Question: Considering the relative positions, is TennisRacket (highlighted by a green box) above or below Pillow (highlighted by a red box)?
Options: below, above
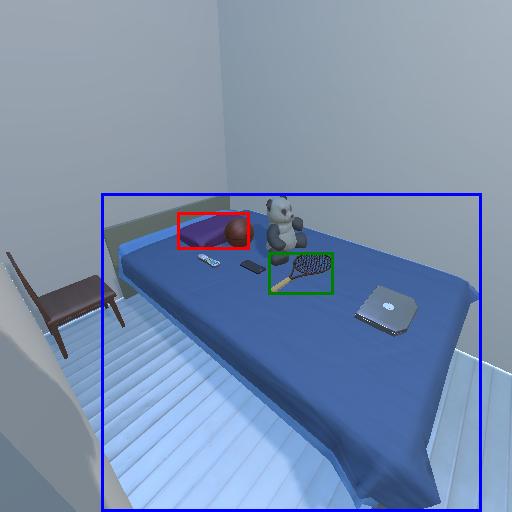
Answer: below